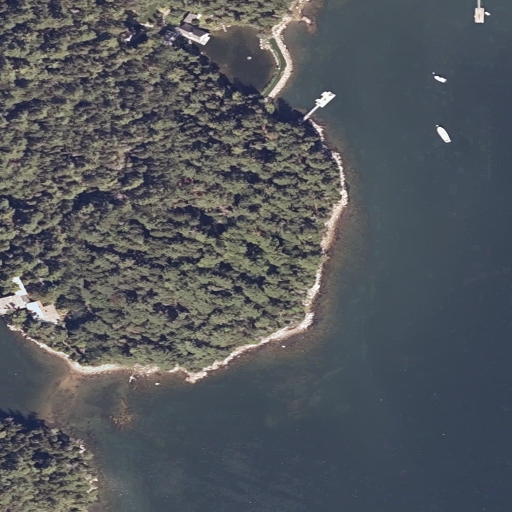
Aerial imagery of cape in Maine named Squantum Point containing open water, evergreen forest, herbaceous wetlands, woody wetlands, mixed forest, low intensity development, and open development